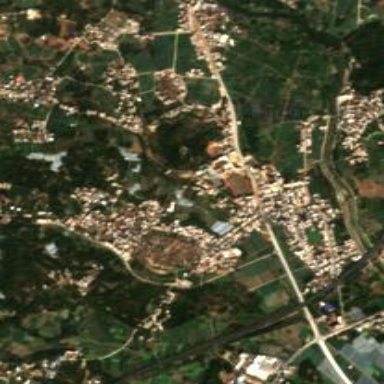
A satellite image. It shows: Ethnic township within town.